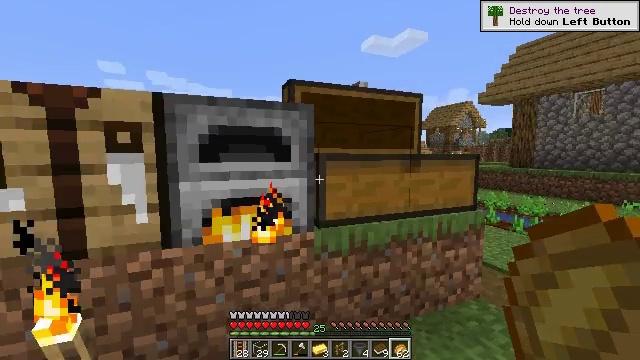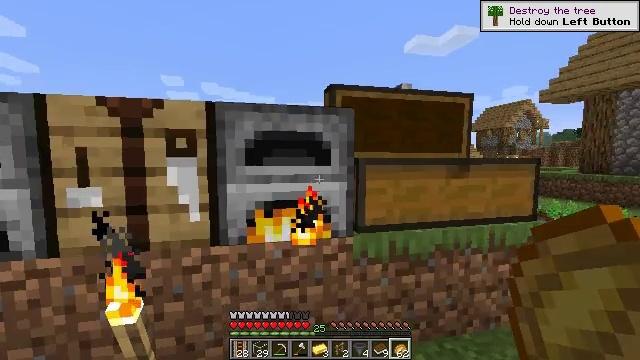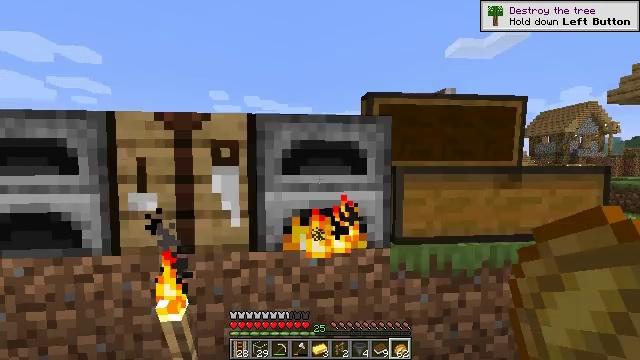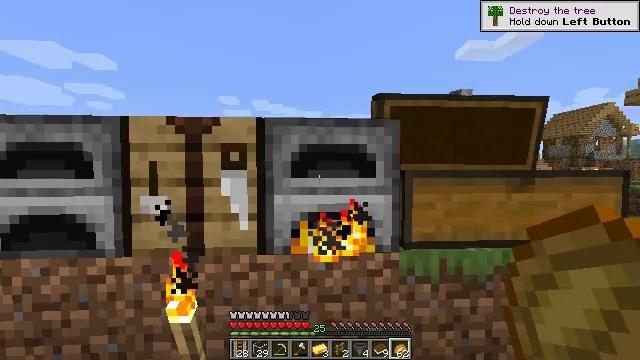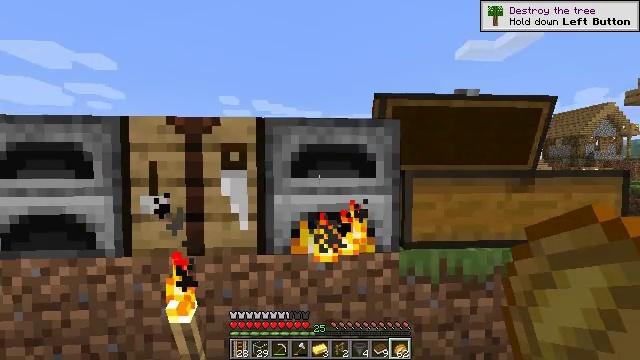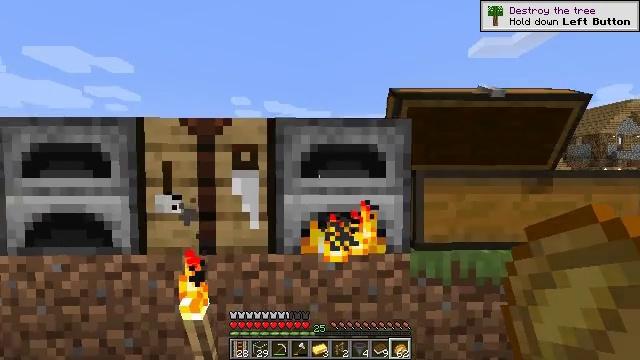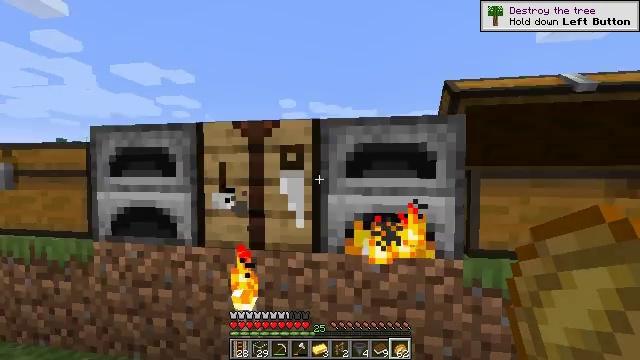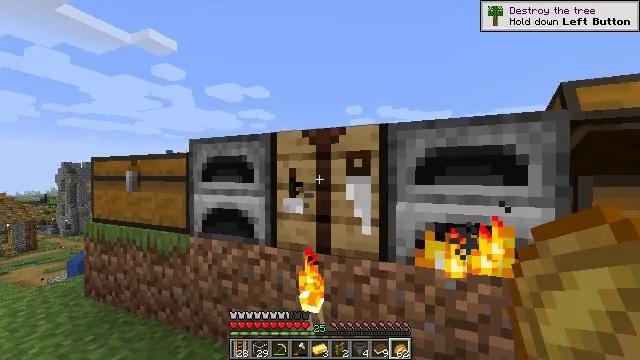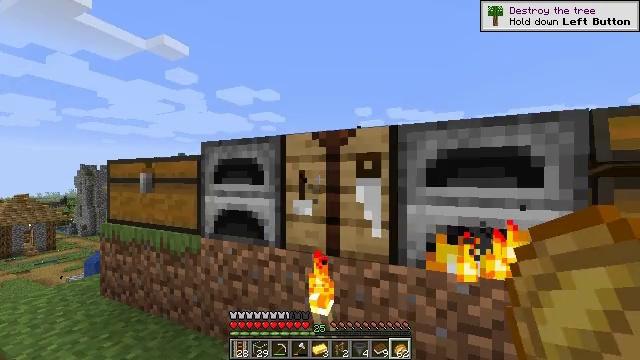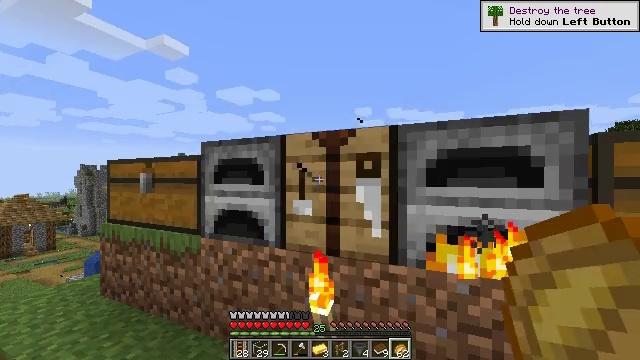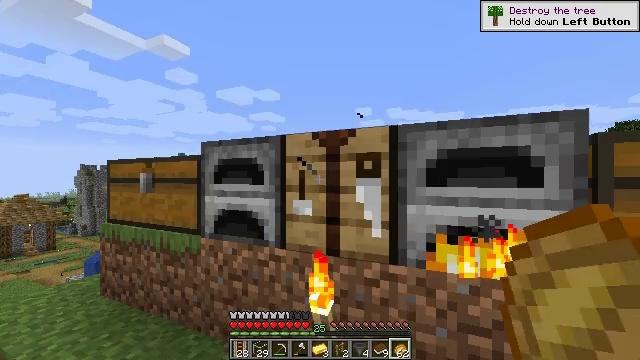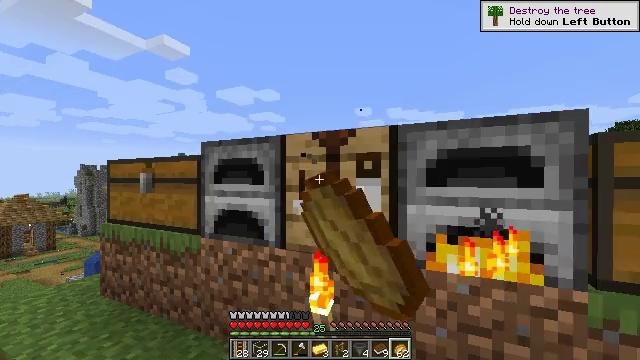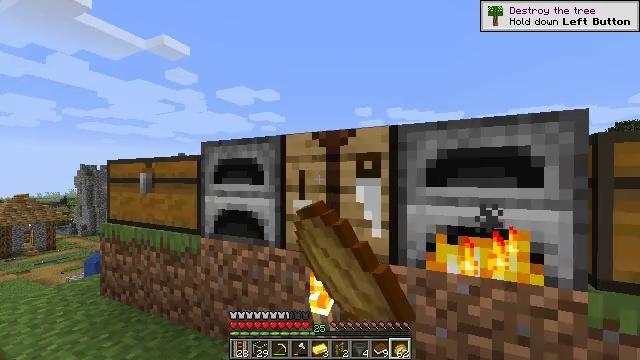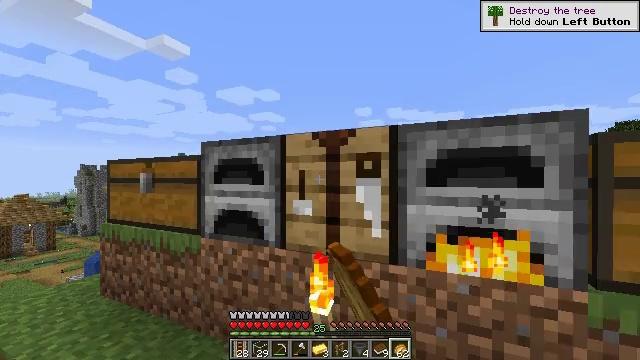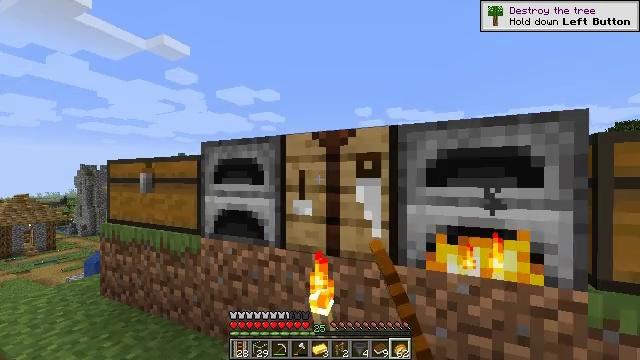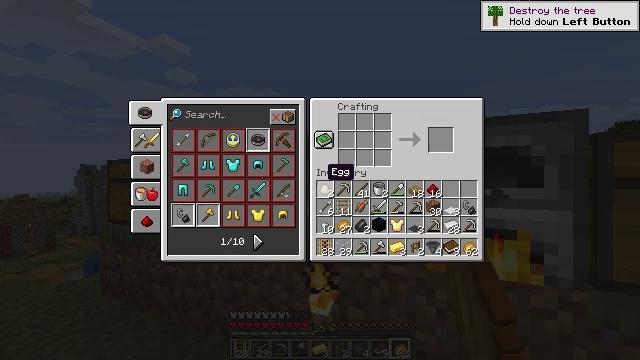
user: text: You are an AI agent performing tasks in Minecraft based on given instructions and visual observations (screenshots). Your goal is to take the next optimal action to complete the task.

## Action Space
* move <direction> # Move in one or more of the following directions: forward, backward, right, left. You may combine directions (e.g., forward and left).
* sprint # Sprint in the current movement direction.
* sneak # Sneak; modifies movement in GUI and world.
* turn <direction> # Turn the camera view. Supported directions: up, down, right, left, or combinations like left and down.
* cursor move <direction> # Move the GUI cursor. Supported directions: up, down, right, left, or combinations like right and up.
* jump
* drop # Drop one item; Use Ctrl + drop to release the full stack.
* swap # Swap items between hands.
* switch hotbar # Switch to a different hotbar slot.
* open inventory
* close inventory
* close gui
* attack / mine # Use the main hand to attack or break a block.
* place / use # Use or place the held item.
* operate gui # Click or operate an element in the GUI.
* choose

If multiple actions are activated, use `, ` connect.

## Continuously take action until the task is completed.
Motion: motion action
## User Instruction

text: Craft rails with iron ingots and a stick.
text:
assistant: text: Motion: turn left
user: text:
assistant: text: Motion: turn left and up
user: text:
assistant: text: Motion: turn left
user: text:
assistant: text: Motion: no_op
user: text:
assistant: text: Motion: turn left
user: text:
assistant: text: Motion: turn left
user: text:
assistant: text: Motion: turn left and up
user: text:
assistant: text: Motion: turn left
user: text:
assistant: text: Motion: no_op
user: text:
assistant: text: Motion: use / place
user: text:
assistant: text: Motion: use / place
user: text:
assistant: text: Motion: use / place
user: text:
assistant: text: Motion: use / place
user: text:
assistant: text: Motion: no_op
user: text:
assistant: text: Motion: open gui
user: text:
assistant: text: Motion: no_op
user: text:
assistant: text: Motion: no_op
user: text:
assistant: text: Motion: no_op
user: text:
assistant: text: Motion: no_op
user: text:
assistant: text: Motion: no_op
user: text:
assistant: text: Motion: no_op
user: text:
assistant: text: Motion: cursor move right
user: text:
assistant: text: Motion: cursor move right
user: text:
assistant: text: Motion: cursor move right
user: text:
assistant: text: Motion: cursor move right
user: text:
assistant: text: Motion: cursor move right
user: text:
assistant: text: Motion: cursor move right
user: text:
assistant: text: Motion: cursor move right
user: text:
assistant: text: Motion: no_op
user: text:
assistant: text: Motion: no_op